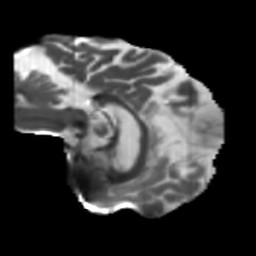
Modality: T2w
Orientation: sagittal
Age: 73
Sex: female
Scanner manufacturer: siemens
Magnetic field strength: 3 T
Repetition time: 5.47 s
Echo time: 0.0854 s